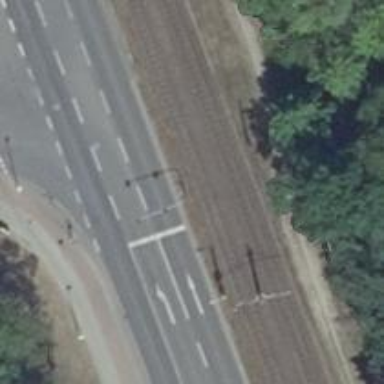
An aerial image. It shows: Road with traffic signals.